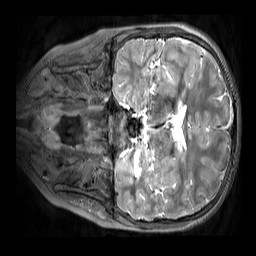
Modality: T2w
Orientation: coronal
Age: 10
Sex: male
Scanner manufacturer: siemens
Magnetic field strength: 3 T
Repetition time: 3.2 s
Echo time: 0.408 s